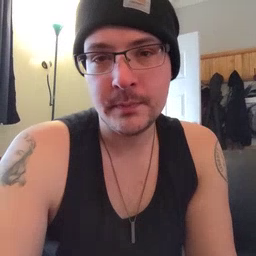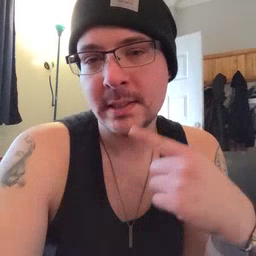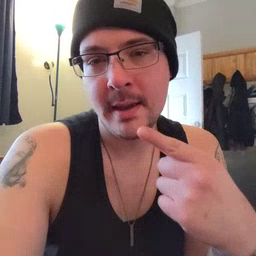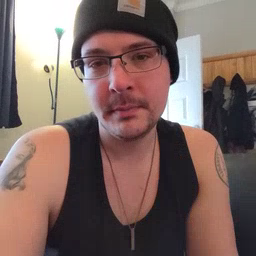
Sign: say